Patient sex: M
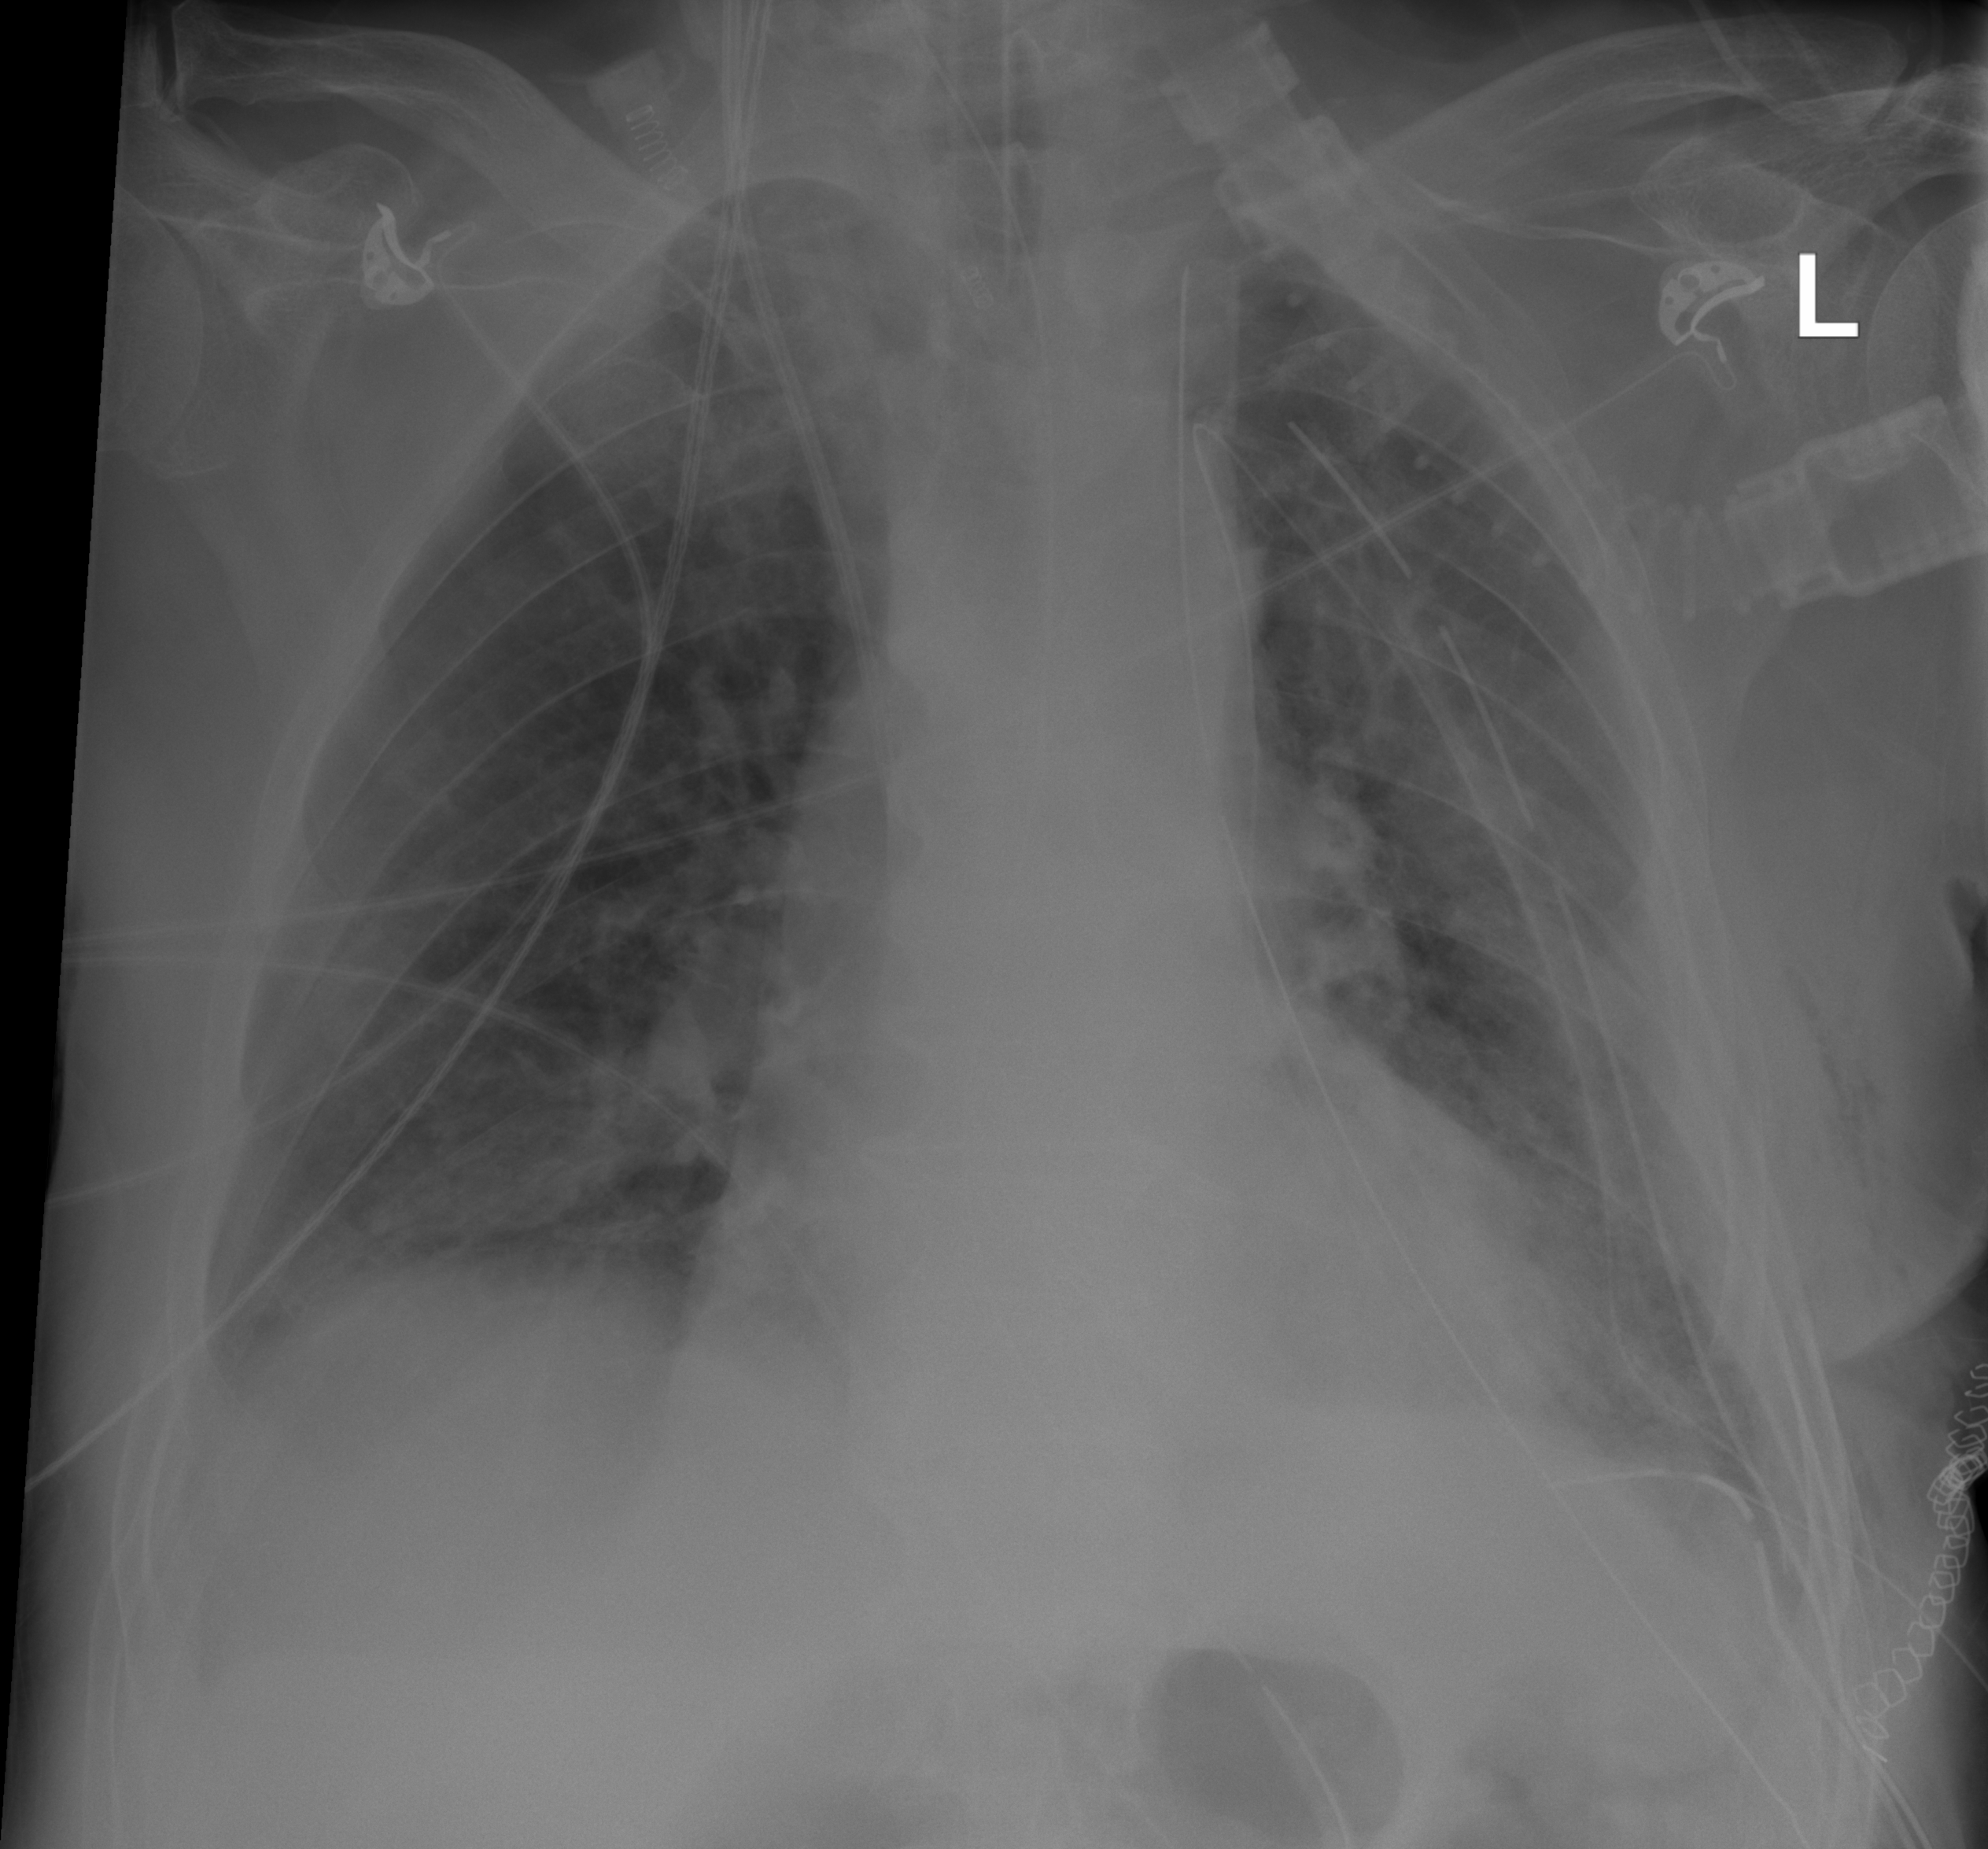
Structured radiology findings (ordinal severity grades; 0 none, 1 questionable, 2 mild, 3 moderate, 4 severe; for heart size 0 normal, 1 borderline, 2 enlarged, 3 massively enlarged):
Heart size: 0
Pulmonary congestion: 0
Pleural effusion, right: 1
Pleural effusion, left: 1
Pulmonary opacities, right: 0
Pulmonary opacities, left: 0
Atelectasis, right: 1
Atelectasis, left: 2